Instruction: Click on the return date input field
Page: home
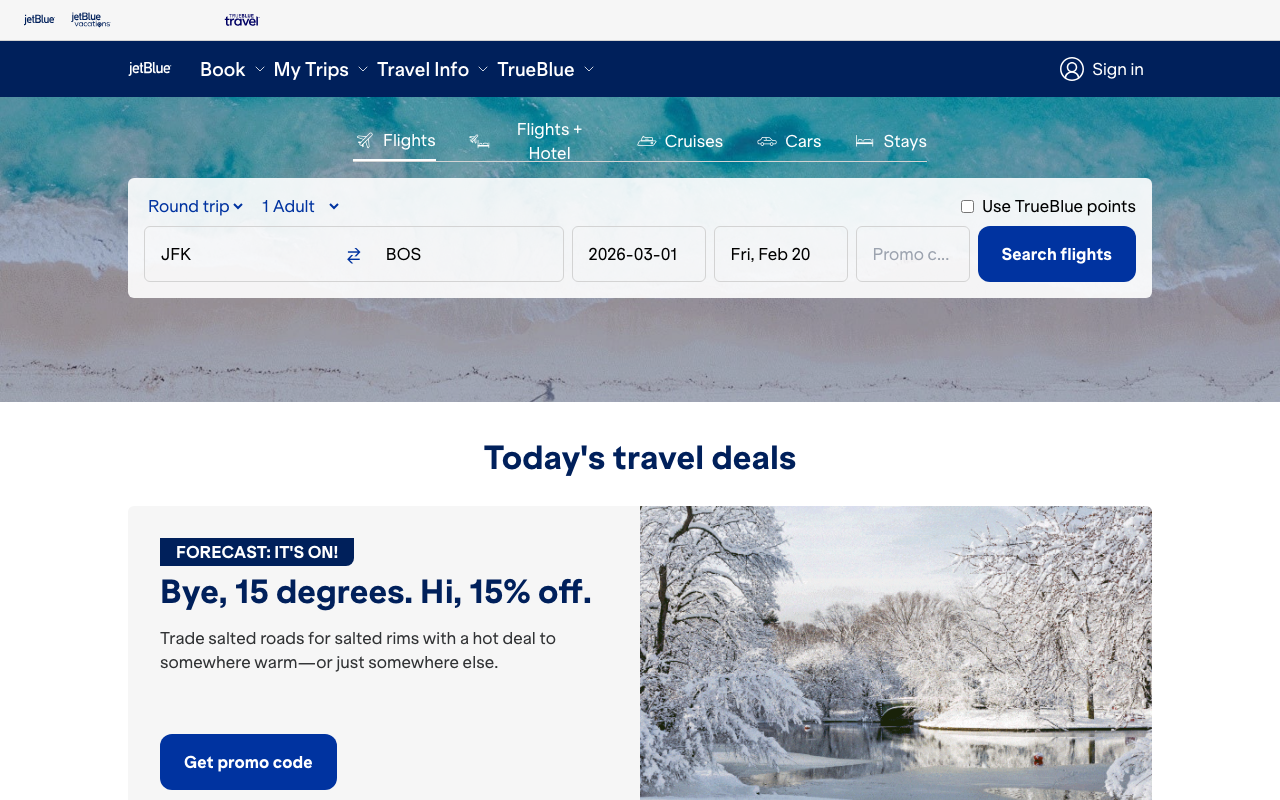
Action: click